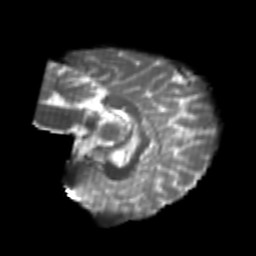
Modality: T2w
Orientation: sagittal
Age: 22
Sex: female
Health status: healthy
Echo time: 0.074 s